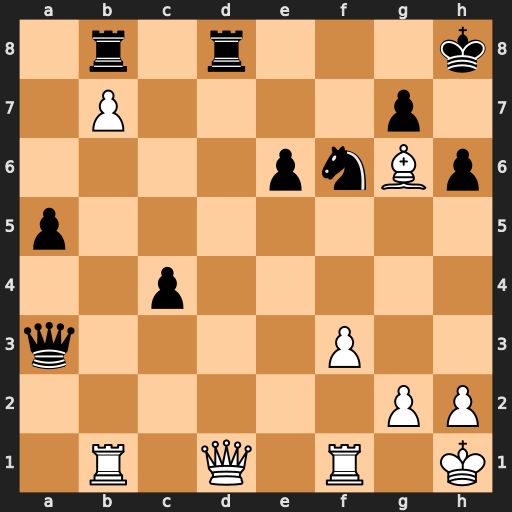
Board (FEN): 1r1r3k/1P4p1/4pnBp/p7/2p5/q4P2/6PP/1R1Q1R1K
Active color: w
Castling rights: -
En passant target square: -
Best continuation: Qxd8+ Rxd8 b8=Q Rxb8 Rxb8+